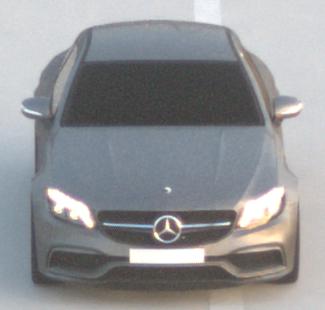
Make: Mercedes-Benz
Model: C 43 AMG
Detailed model: C-Class (205) AMG Limousine
Model produced from: 2016/10
Model produced until: 2018/04
Doors: 4
Color: gray
Road condition: dry road
Daytime: sunrise or sunset
Contrast: low contrast